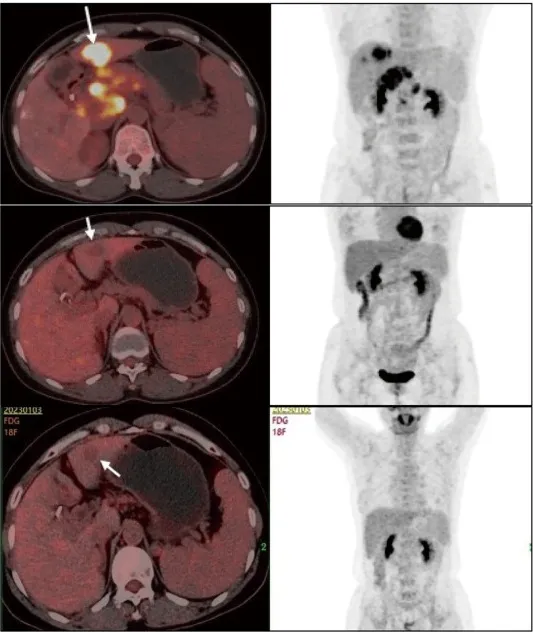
Typical PET-CT images at different time points before and after receiving treatment. The PET-CT of 2020.10.30 showed a mass with high FDG uptake, suggesting metastasis, liver metastasis, portal vein tumor thrombus, and metastasis to peripancreatic and retroperitoneal lymph nodes. After receiving treatment, intrahepatic lesions initially showed a significant decrease in size and FDG metabolism. In the 2022.01.27 and 2023.01.03 images, no increase in FDG metabolism was observed, and the primary peripancreatic and retroperitoneal metastatic lymph nodes and portal vein cancer thrombi have subsided.
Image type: radiology (pet)